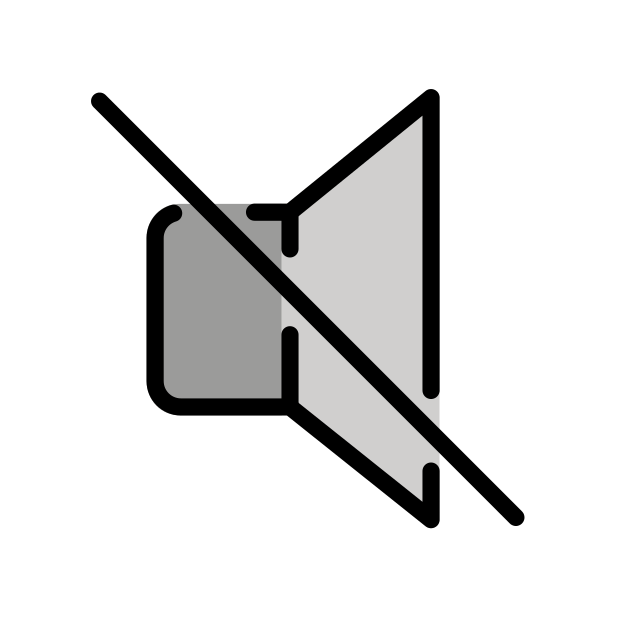
muted speaker